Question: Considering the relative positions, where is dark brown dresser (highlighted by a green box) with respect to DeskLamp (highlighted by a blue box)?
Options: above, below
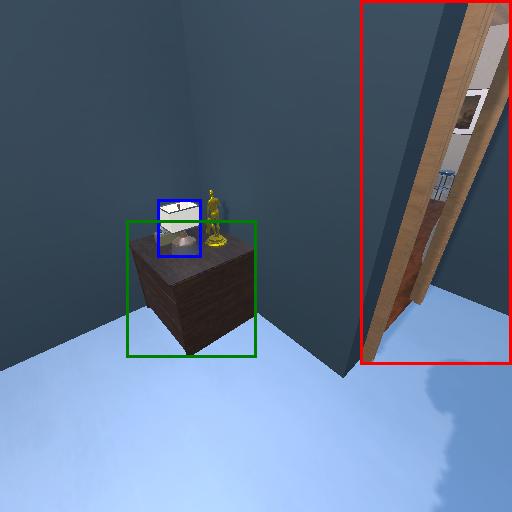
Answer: above